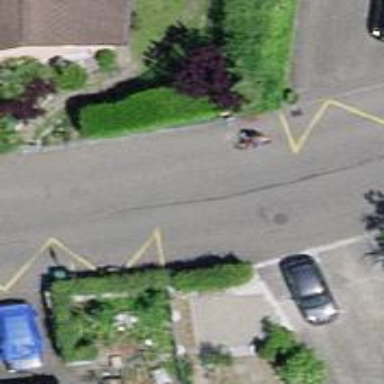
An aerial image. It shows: Smooth asphalt road in residential area.